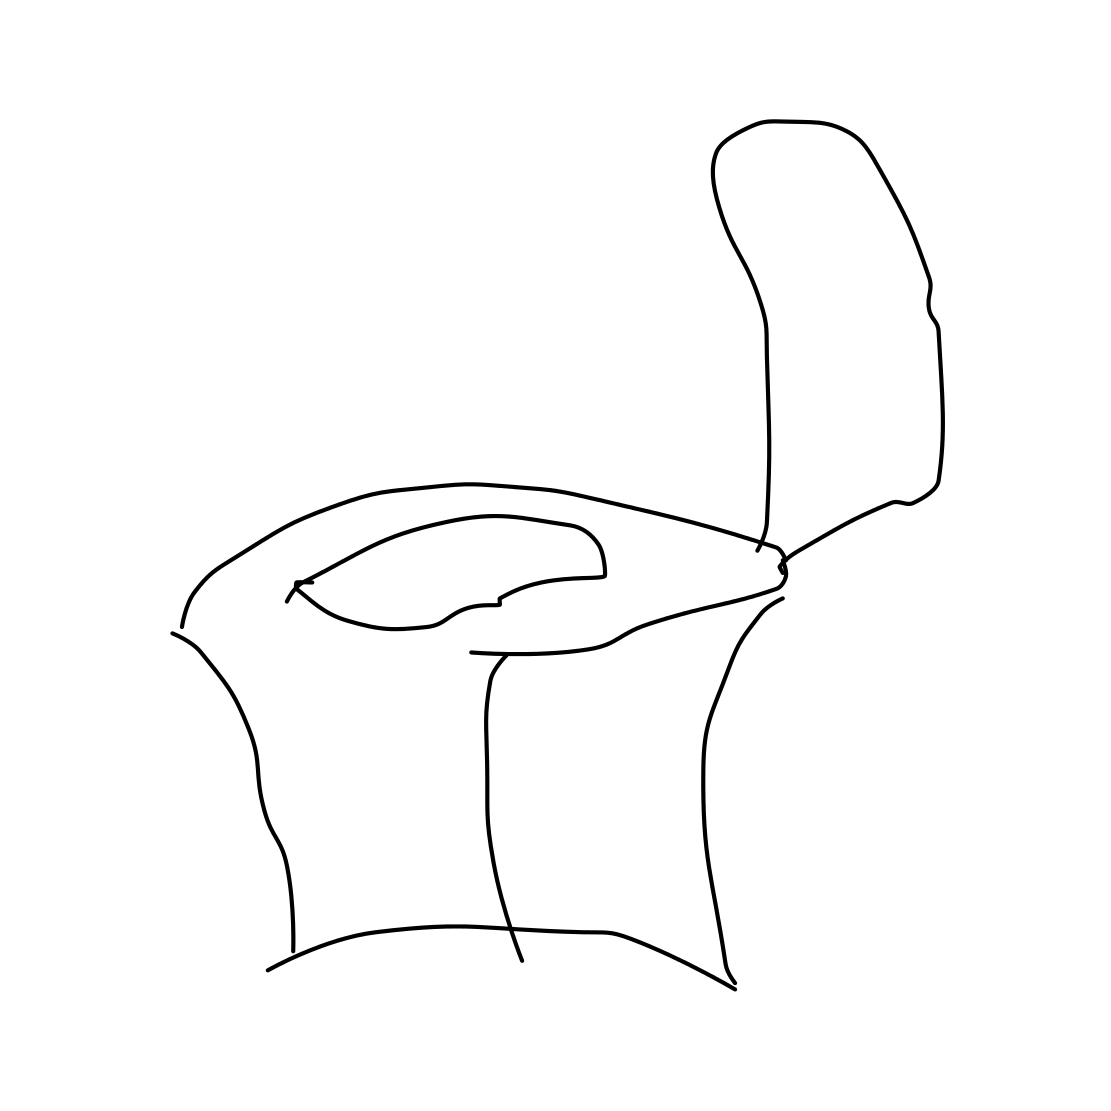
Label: toilet